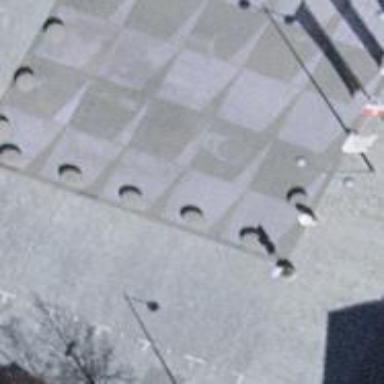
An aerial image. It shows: Bollard.